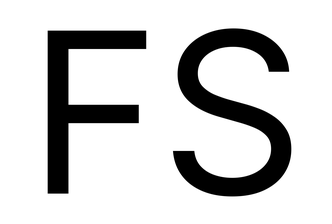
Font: Inter_Regular